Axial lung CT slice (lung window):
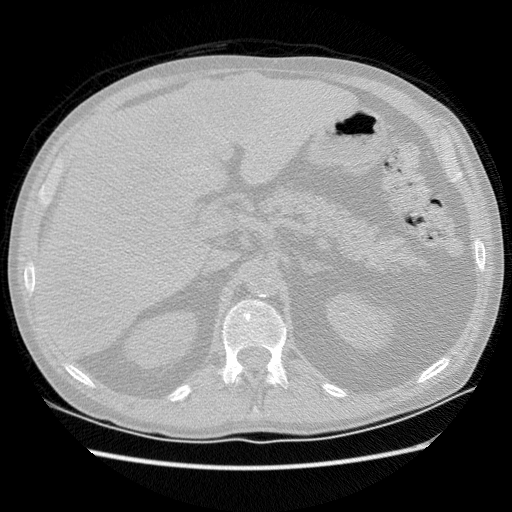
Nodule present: no